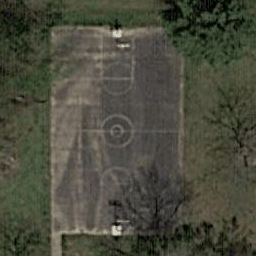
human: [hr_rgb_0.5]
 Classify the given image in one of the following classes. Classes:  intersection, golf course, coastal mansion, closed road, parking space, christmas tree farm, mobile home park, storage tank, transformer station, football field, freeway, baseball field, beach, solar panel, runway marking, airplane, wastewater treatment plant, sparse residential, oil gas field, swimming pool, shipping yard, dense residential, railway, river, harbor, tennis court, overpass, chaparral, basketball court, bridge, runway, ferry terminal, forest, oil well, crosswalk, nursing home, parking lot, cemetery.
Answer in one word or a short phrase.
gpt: basketball court